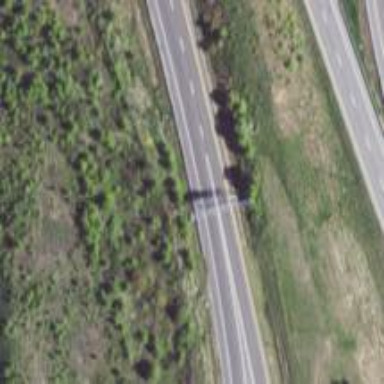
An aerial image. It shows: Motorway junction.